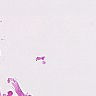
Metastatic tissue present: no